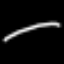
Label: line